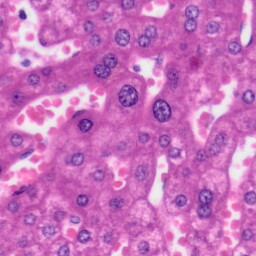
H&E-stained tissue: Liver